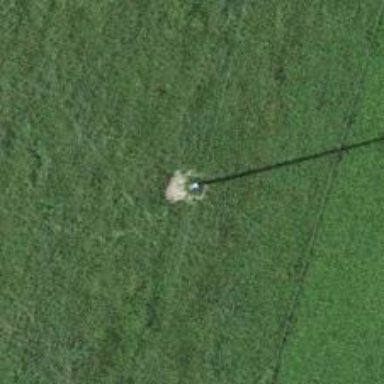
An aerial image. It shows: Minor power line.